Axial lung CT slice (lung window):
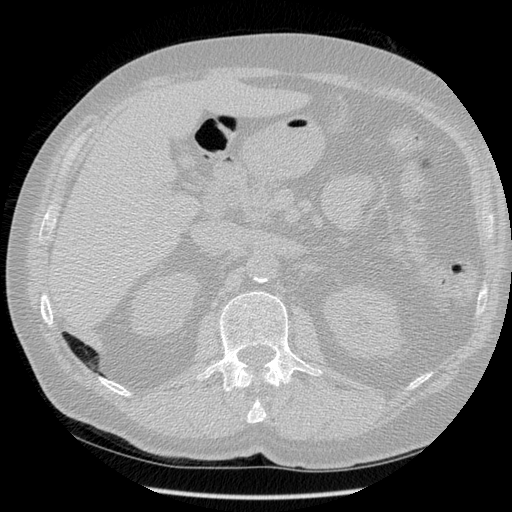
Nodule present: no